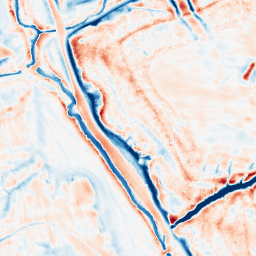
Category: edge_preserving
Decomposition family: bilateral
Decomposition parameters: d: 21
sigma_color: 50
sigma_space: 150
Upsampling method: bicubic
Upsampling parameters: scale: 8
Upsampling scale: 8